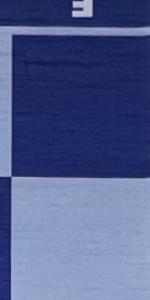
Label: Empty